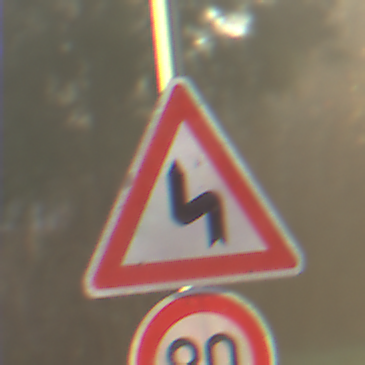
Verkehrszeichen: DoppelkurveZunaechstLinks
Zusatzzeichen unten: Geschwindigkeit80
Umgebung: Outdoor, Nature
Tageszeit: SunriseSunset
Wetter: Clear
Licht: Natural
Jahreszeit: NotSpecified
Kontrast: HighContrast